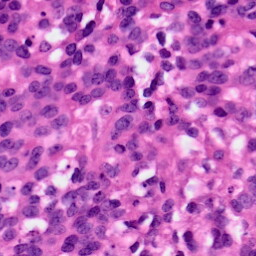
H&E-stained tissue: Ovarian